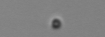
Label: nanoplankton_mix